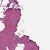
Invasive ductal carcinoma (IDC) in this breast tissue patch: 0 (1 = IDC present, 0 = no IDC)